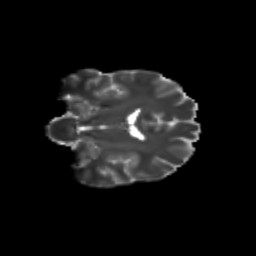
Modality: T2w
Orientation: coronal
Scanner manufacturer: siemens
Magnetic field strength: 3 T
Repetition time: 9.2 s
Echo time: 0.084 s